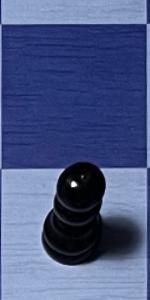
Label: Pawn_Black